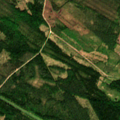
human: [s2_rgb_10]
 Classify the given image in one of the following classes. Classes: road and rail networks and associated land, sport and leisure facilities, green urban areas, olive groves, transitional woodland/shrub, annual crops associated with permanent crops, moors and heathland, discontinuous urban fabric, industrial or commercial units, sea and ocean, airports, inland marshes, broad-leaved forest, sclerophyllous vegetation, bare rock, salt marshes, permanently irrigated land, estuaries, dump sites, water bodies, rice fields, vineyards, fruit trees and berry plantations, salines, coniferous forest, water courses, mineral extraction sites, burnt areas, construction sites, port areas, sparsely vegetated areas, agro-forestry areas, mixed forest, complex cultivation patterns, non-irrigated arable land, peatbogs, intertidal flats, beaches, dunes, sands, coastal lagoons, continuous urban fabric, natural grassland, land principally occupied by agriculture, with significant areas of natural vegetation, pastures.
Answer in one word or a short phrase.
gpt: coniferous forest, mixed forest, transitional woodland/shrub